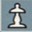
Piece: wP